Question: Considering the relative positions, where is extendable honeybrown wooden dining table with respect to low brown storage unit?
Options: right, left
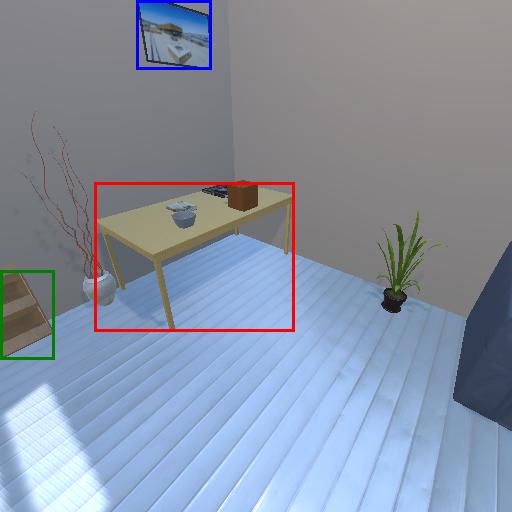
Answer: right